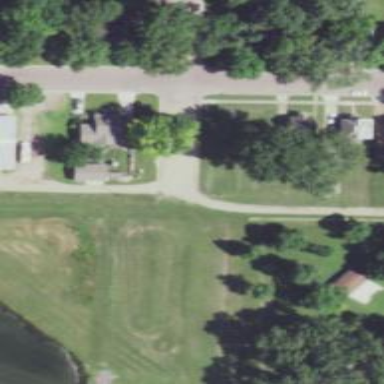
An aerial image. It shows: Residential road with sidewalk on the left side.